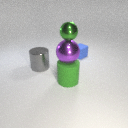
large green rubber cylinder below large purple metal sphere